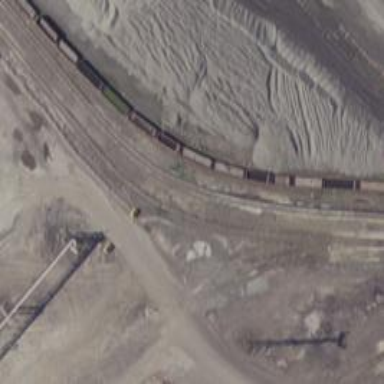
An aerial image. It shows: Rail spur service.